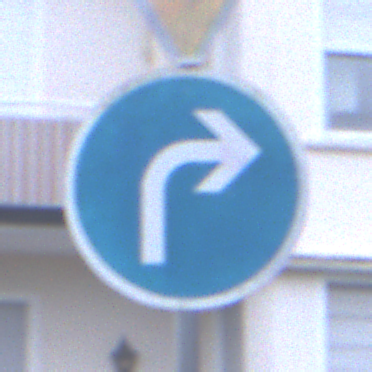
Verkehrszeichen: VorgeschriebeneFahrtrichtungRechts
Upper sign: VorfahrtGewaehren
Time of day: SunriseSunset
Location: Outdoor (Urban)
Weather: PartlyCloudy
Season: NotSpecified
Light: Natural